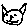
Label: cat